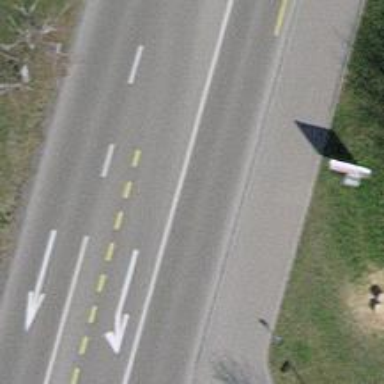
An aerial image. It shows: Abandoned railway crossing secondary asphalt road.